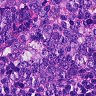
Metastatic tissue present: no